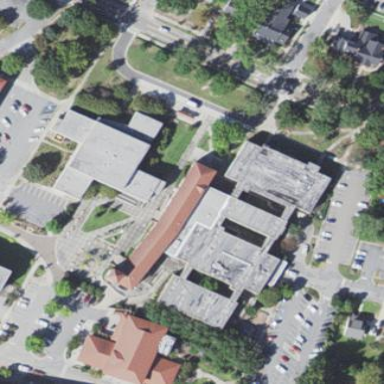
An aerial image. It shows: View of roof of building.